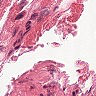
Metastatic tissue present: no